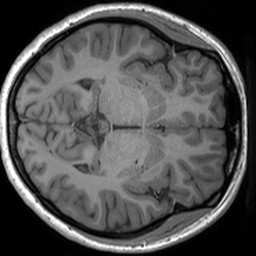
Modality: T1w
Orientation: axial
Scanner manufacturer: siemens
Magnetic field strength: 3 T
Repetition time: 1.54 s
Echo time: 0.00234 s